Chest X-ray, PA view. Patient: 67 years old, sex F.
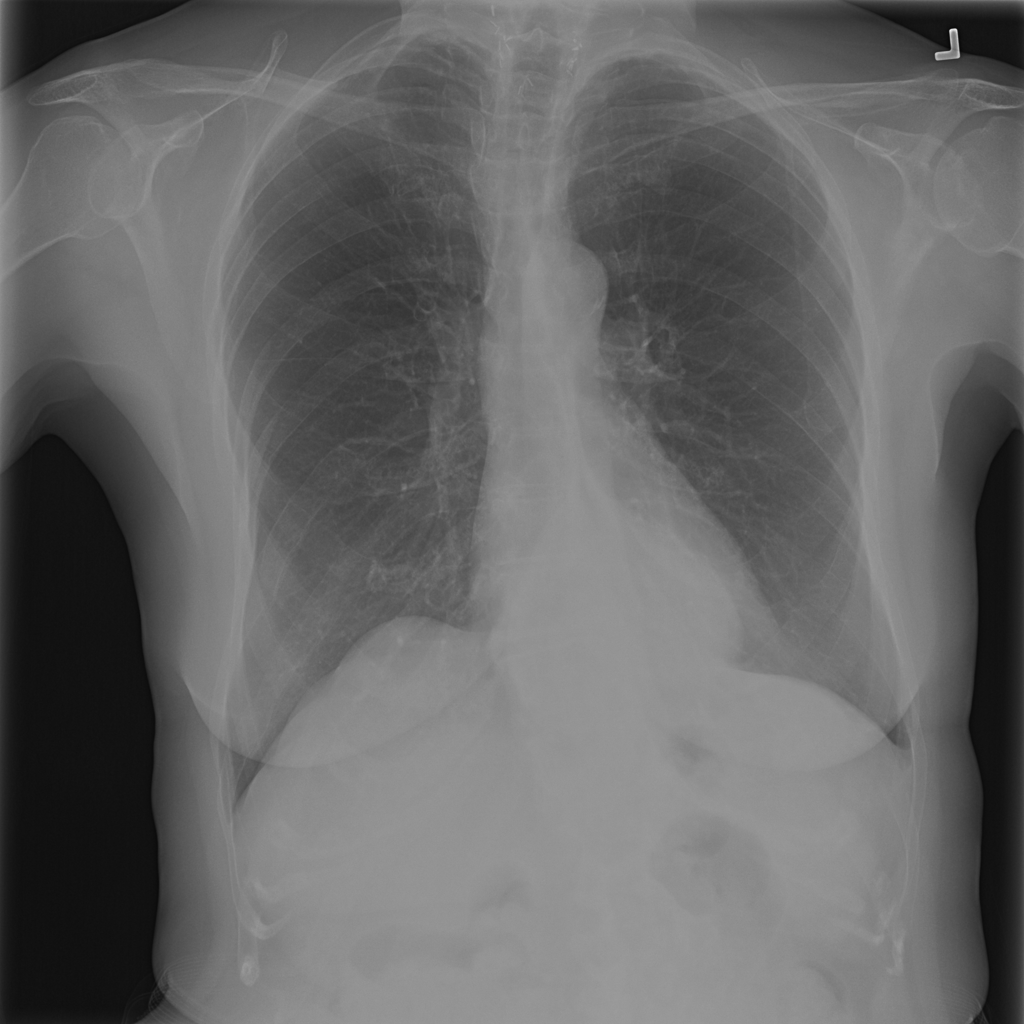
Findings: No Finding